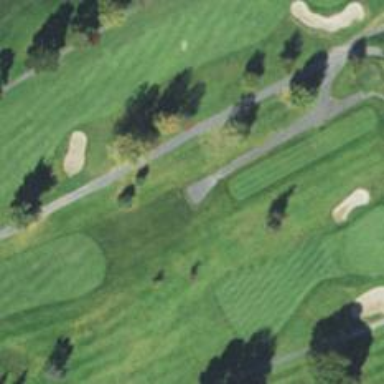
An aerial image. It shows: Service road used as golf cart path.